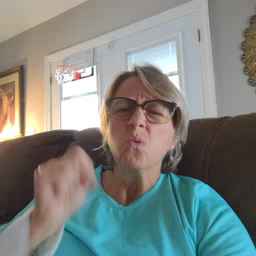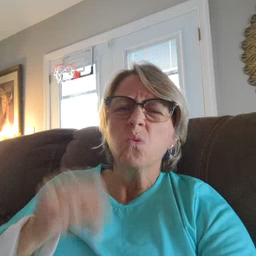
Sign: old